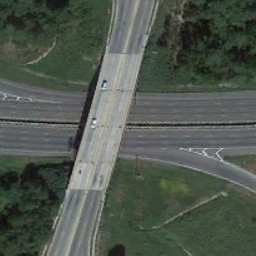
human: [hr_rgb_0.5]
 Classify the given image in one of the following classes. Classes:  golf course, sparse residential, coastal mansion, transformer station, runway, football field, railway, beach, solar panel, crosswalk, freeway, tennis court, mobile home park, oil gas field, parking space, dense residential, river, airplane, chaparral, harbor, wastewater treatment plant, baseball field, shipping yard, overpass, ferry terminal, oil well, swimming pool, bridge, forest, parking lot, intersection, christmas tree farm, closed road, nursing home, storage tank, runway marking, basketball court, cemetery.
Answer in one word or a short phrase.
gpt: overpass